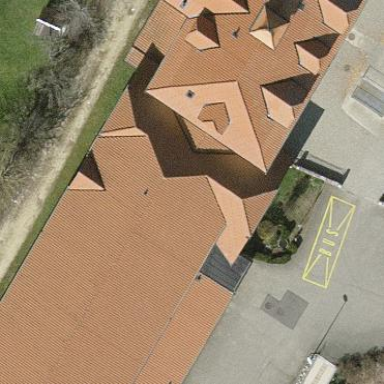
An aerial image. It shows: School building.